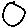
Label: circle